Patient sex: F
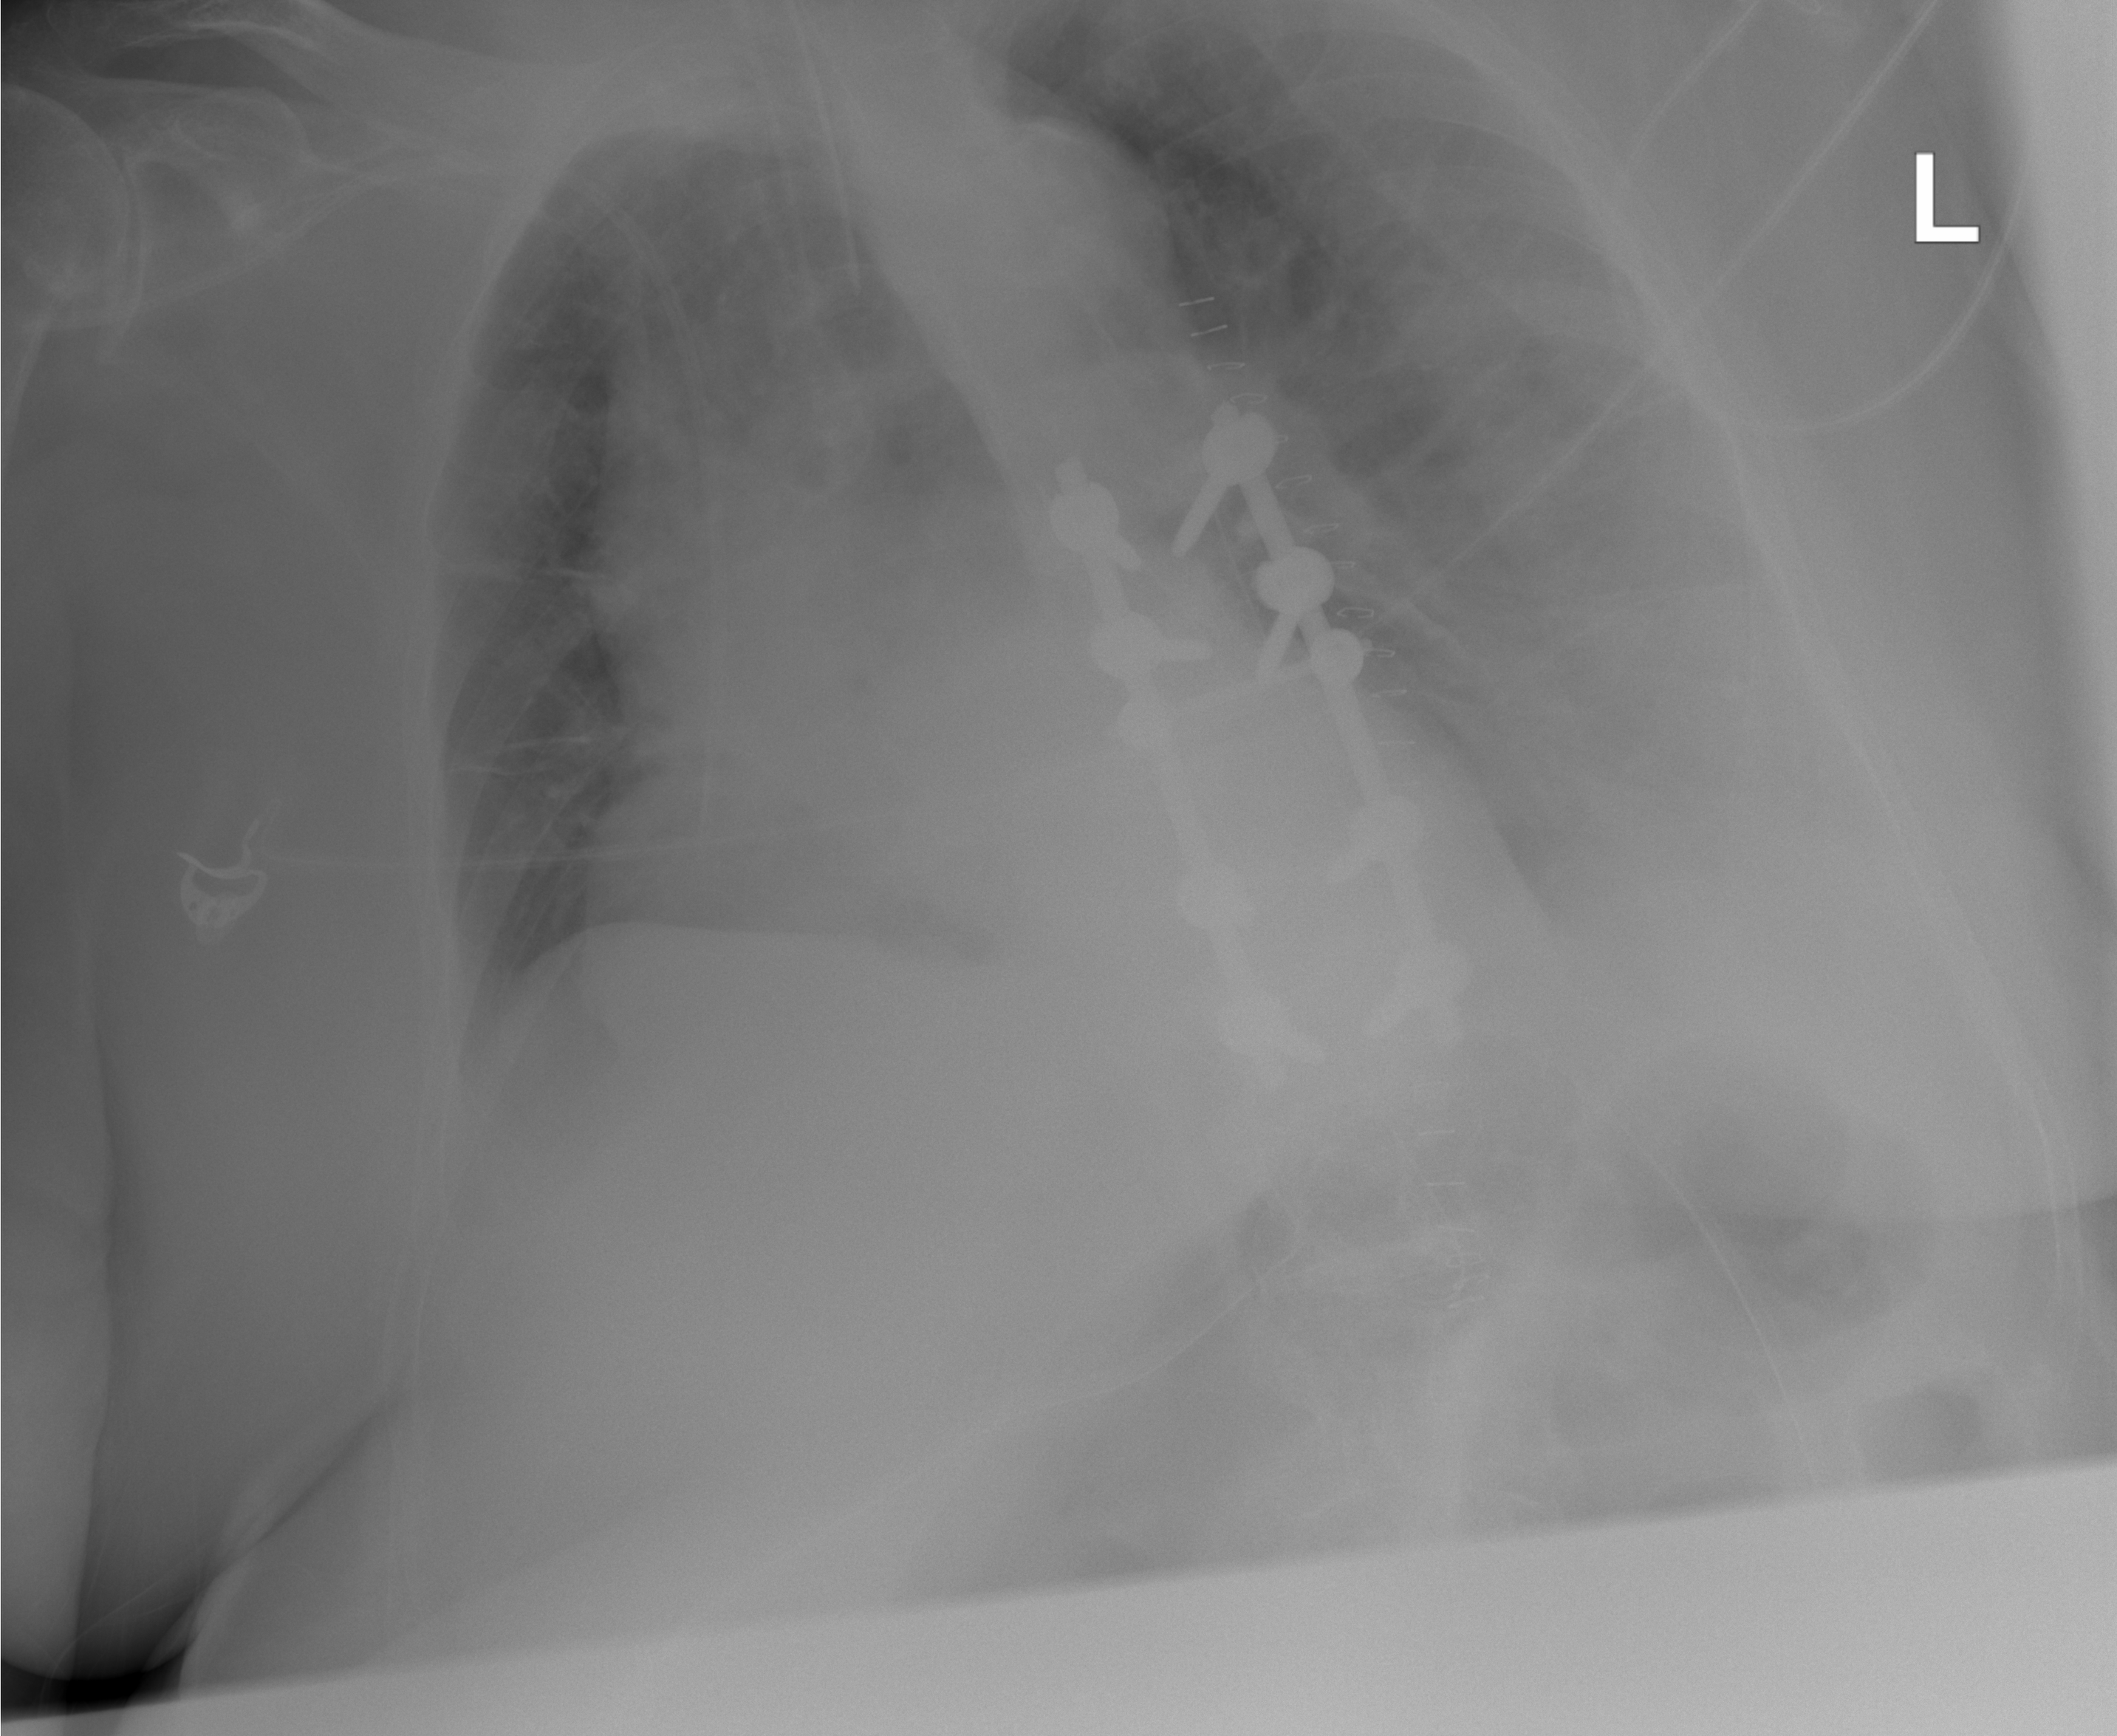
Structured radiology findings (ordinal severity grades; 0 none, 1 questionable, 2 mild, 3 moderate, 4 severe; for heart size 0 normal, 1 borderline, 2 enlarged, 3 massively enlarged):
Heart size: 2
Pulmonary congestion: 2
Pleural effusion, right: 0
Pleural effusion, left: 3
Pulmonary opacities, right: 0
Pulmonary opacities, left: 0
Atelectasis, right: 2
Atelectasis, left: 2